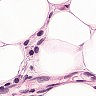
Metastatic tissue present: yes